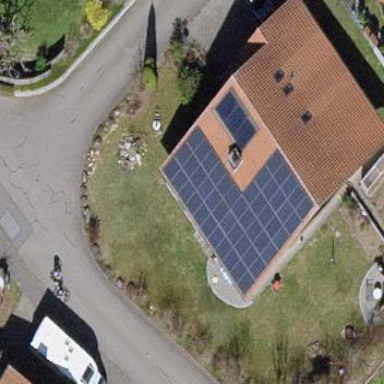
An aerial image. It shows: Solar power generator utilizing photovoltaic technology with solar photovoltaic panels.